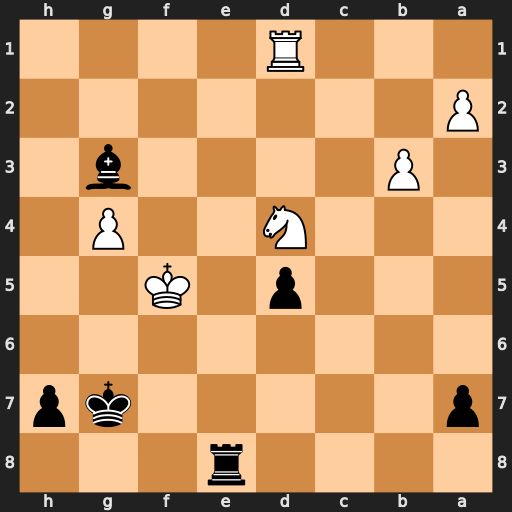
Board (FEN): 4r3/p5kp/8/3p1K2/3N2P1/1P4b1/P7/3R4
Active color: b
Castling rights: -
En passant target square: -
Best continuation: Re5#